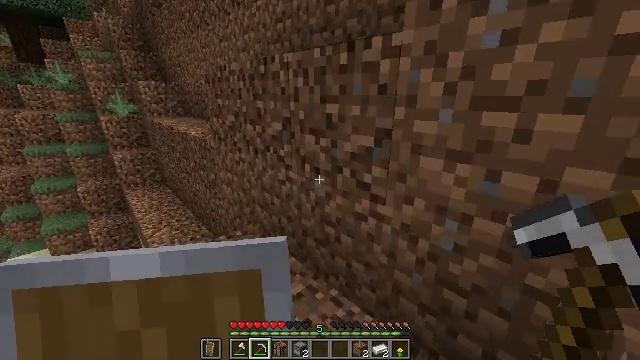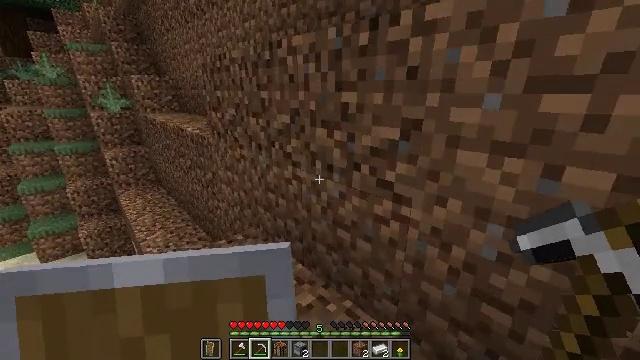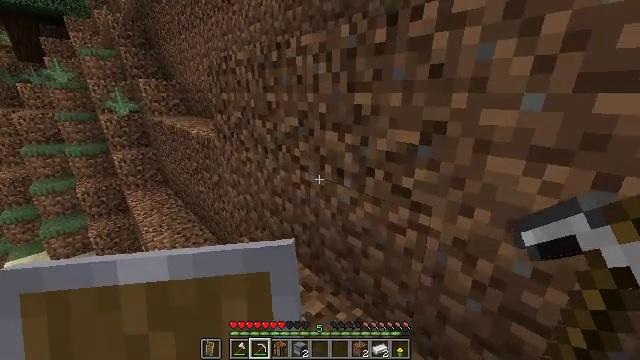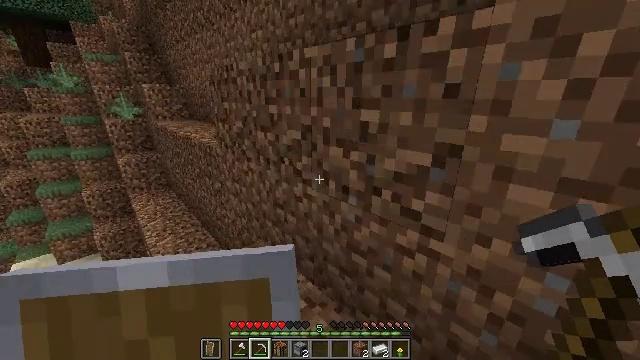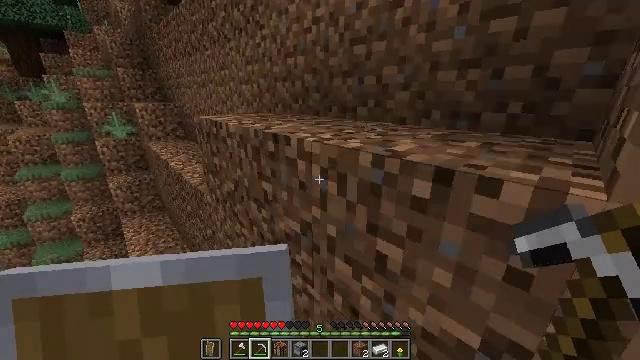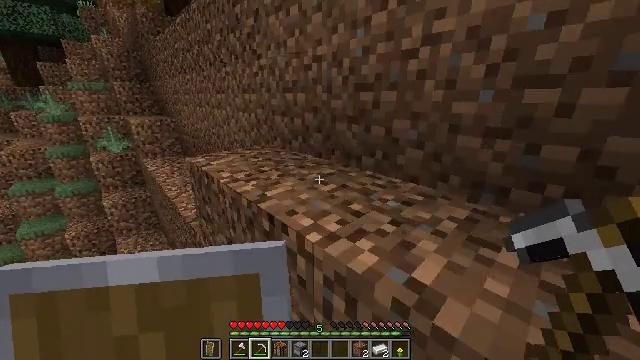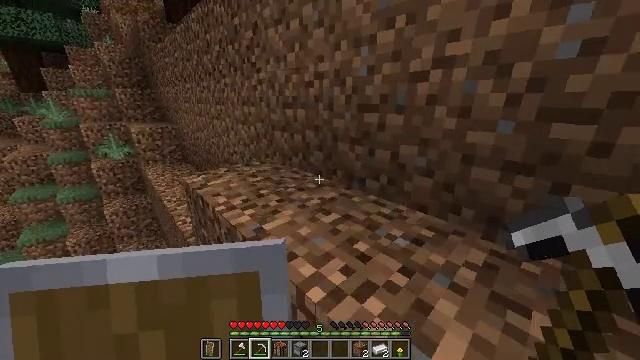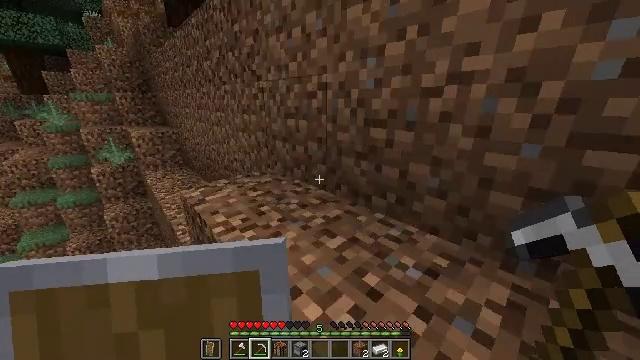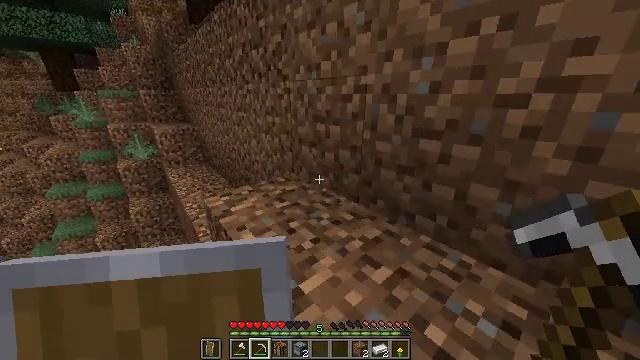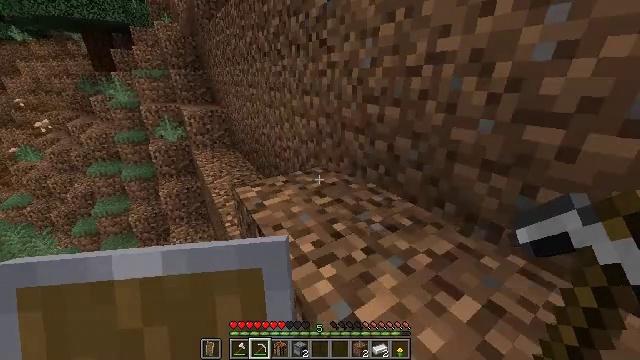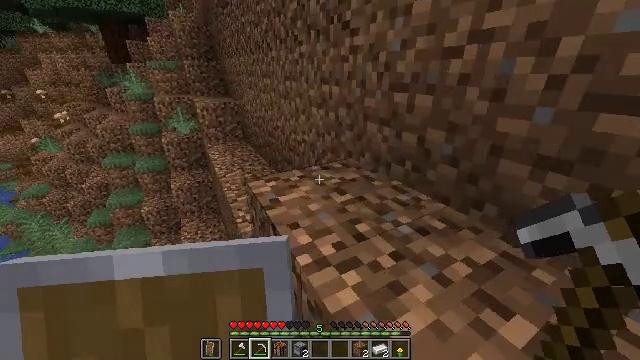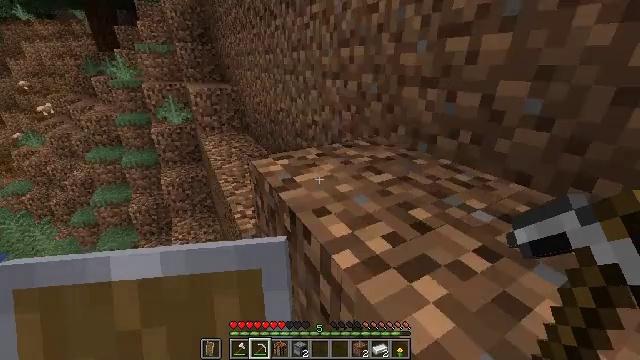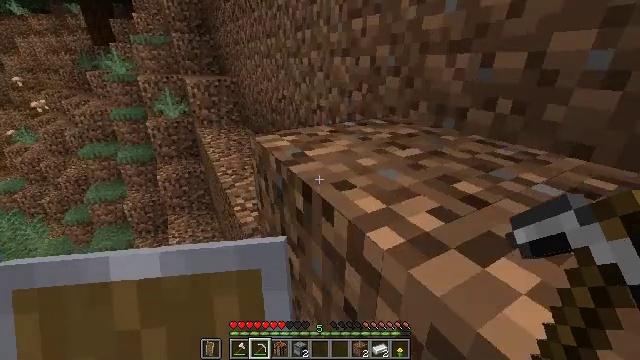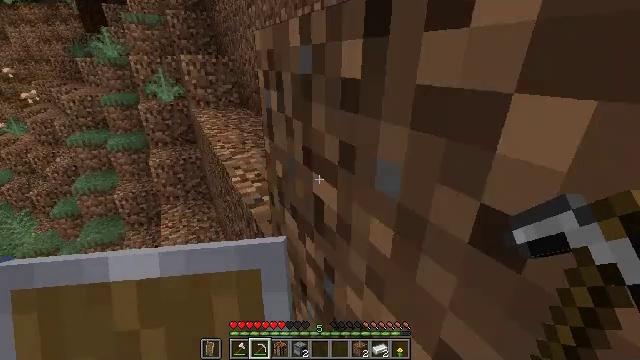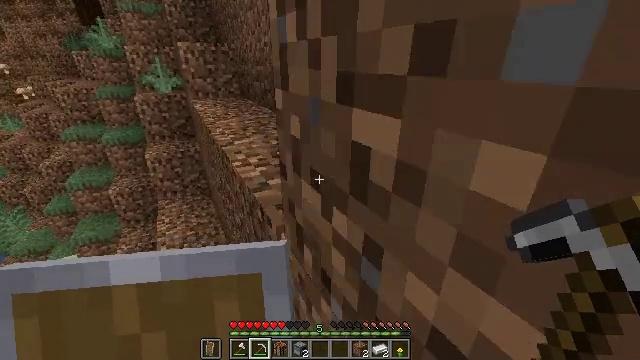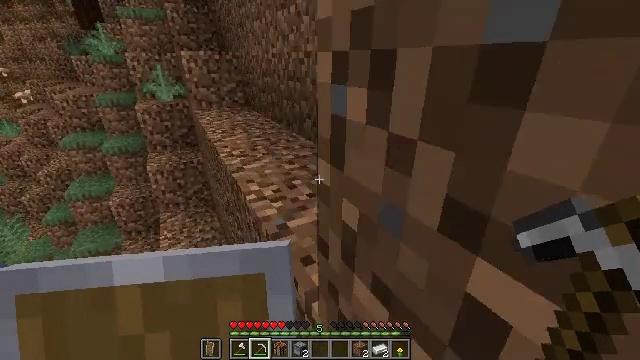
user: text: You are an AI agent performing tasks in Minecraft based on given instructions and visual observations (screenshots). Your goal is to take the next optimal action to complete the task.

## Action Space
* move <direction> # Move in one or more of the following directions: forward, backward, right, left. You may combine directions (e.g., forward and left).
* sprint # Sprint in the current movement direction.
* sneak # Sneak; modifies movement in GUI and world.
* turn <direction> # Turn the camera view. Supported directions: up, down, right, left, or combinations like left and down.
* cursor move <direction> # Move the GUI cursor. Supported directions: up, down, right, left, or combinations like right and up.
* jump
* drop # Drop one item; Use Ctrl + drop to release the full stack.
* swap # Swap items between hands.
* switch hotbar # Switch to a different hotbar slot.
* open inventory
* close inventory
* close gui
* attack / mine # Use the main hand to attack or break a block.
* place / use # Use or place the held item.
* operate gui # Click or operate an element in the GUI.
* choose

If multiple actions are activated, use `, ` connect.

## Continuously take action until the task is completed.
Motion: motion action
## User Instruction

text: Break the sweet berry bush to collect berries.
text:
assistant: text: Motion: move forward, sprint, jump
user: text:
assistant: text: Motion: move forward, sprint, jump
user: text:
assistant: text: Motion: move forward, sprint, jump
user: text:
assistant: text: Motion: move forward, sprint, jump
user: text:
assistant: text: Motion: move forward, sprint, jump
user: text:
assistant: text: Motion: move forward, sprint, jump
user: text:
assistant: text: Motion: move forward, sprint, jump
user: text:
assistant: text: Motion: move forward, sprint, turn left and down, jump
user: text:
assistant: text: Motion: move forward, sprint, turn left and down, jump
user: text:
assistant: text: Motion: move forward, sprint, turn left, jump
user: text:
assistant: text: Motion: move forward, sprint, jump
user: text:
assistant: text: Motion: move forward, sprint, jump
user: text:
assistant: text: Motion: move forward, sprint, jump
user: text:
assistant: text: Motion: move forward, sprint, jump
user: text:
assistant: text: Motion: move forward, sprint, jump
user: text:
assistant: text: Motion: move forward, sprint, jump
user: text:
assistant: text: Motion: move forward, sprint, jump
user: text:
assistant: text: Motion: move forward, sprint, jump
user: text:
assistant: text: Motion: move forward, sprint, jump
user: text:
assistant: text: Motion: move forward, sprint, jump
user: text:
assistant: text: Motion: move forward, sprint, jump
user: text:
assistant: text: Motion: move forward, sprint, jump
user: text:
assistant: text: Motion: move forward, sprint, jump
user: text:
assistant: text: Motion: move forward, sprint, jump
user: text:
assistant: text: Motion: move forward, sprint, jump
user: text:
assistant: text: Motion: move forward, sprint, jump
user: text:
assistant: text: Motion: move forward, sprint, jump
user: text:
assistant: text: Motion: move forward, sprint, jump
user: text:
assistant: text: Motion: move forward, sprint, jump
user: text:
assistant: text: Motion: move forward, sprint, turn left, jump